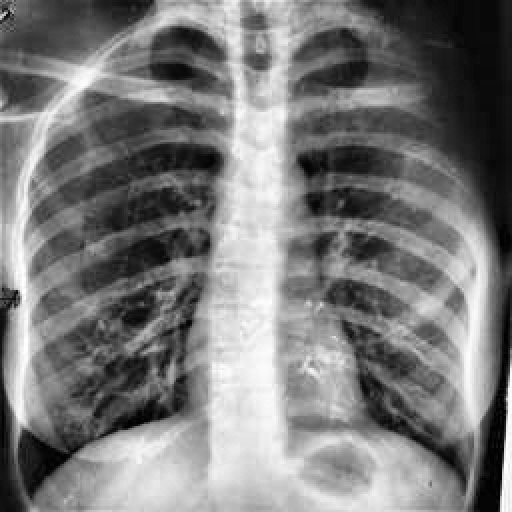
Finding: TUBERCULOSIS